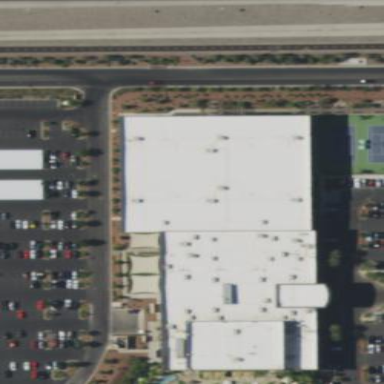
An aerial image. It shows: Building used as fitness center.